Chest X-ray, PA view. Patient: 30 years old, sex M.
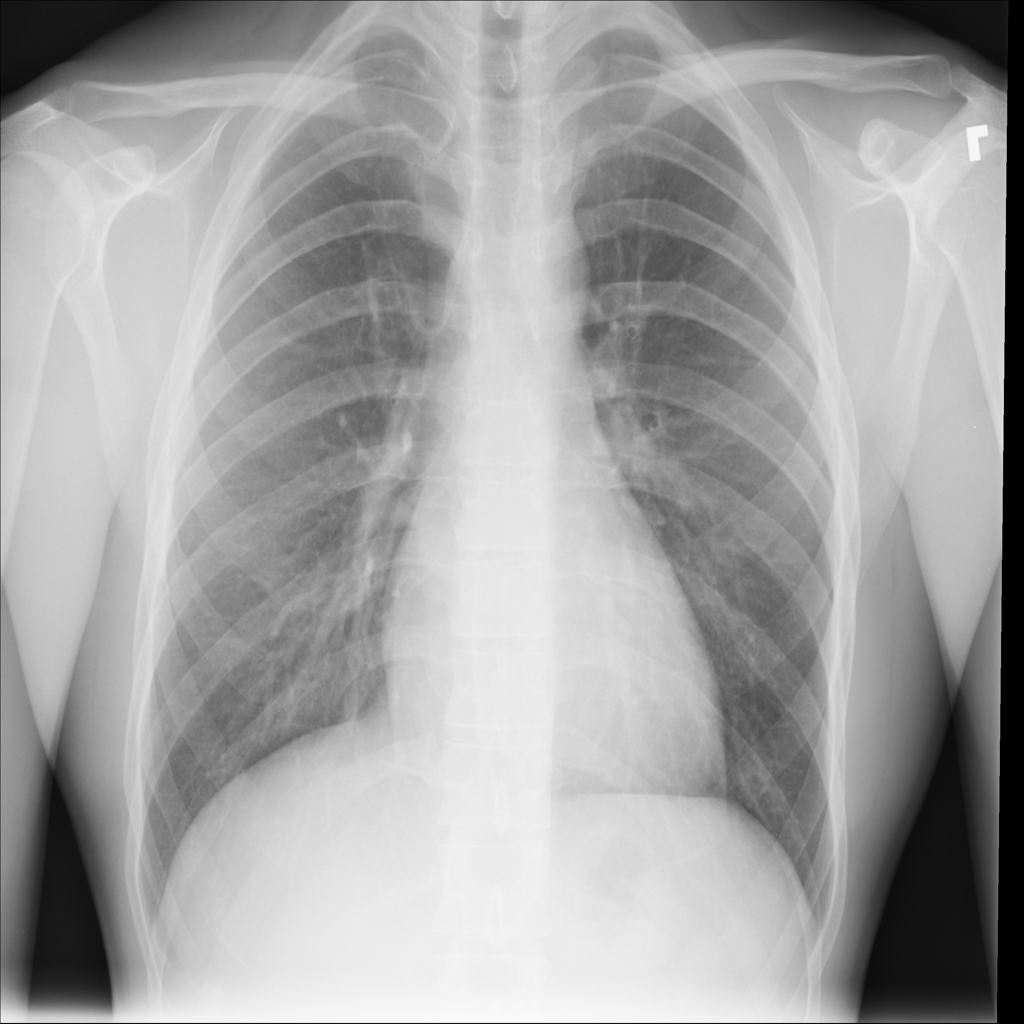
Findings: No Finding